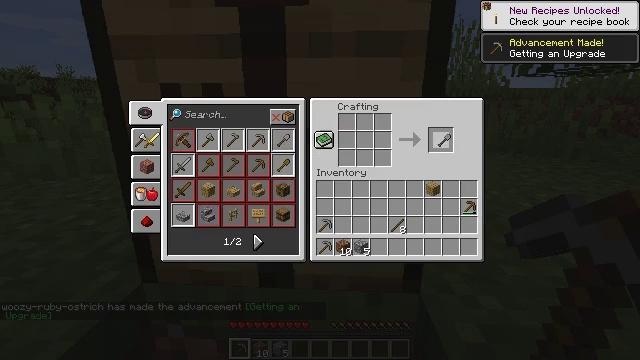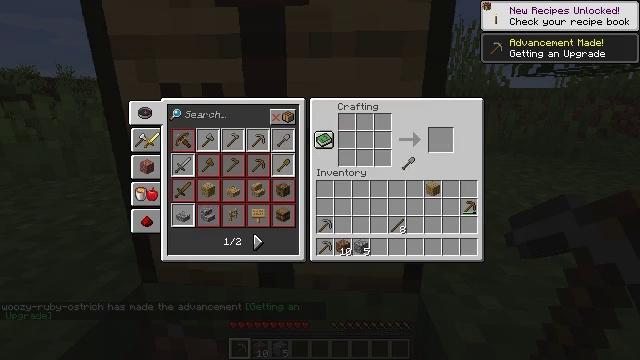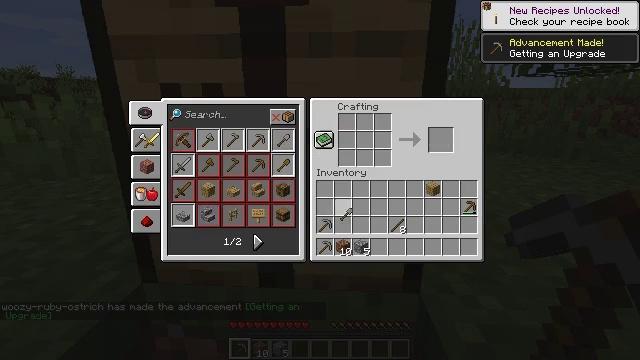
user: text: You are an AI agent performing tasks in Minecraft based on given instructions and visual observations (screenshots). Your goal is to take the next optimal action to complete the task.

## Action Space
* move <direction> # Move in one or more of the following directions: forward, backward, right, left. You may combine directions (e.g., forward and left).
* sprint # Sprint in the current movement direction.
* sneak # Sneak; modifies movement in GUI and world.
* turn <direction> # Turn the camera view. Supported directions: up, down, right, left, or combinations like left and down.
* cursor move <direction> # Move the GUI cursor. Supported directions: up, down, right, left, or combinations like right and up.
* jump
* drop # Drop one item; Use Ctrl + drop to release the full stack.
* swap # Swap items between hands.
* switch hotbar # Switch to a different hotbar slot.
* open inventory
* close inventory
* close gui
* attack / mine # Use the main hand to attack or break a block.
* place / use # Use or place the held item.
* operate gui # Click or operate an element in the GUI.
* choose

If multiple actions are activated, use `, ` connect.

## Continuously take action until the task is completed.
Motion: motion action
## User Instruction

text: Create a stone shovel using the crafting table.
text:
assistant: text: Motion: cursor move left and down
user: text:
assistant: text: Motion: cursor move left and down
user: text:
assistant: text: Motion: no_op